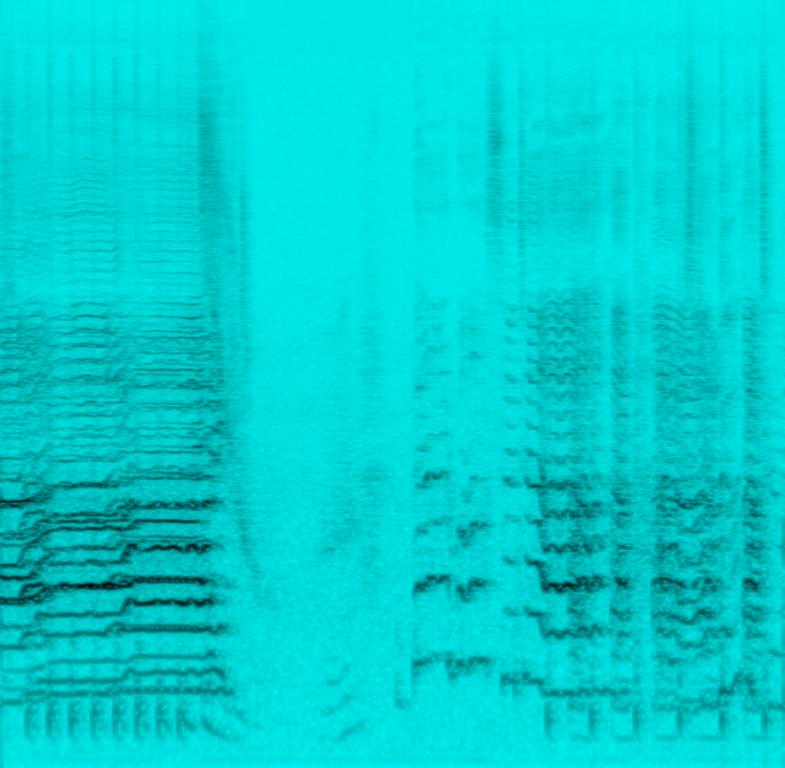
The low quality recording features an Acapella cover of a pop song and it consists of harmonizing mixed vocals singing and some beatboxing that mimics "4 on the floor" kick pattern. The recording is noisy and it sounds a bit roomy, since it was probably recorded with a phone. It sounds passionate and fun.